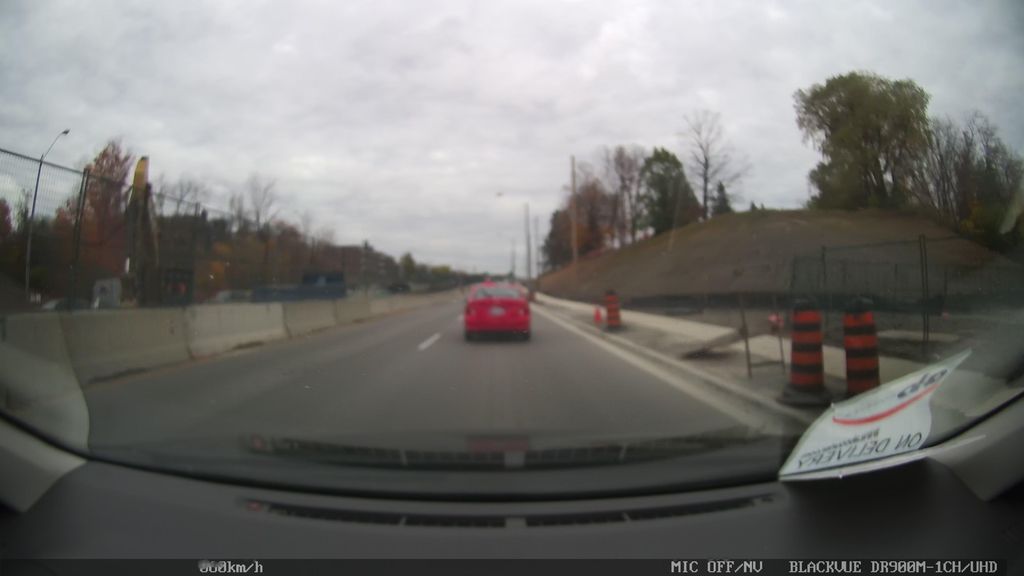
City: toronto